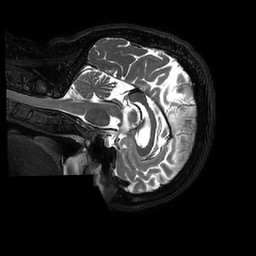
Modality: T2w
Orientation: sagittal
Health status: ill
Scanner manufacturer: philips
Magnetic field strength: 3 T
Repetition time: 2.5 s
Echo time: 0.331 s